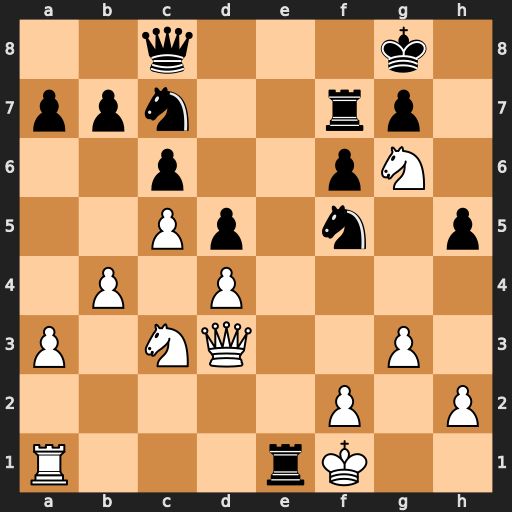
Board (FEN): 2q3k1/ppn2rp1/2p2pN1/2Pp1n1p/1P1P4/P1NQ2P1/5P1P/R3rK2
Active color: w
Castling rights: -
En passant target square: -
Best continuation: Rxe1